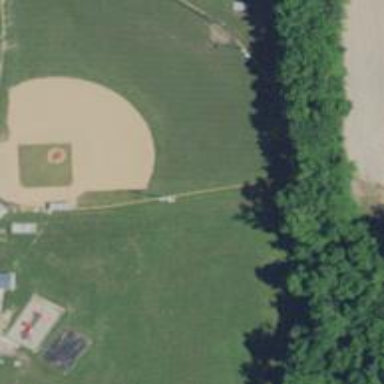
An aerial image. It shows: Baseball pitch for leisure land activities.